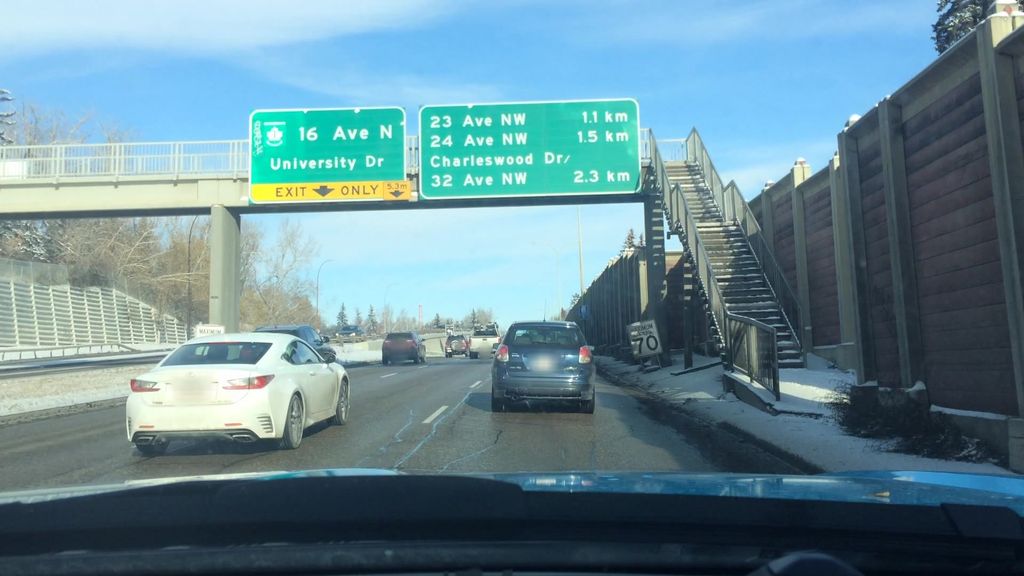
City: calgary